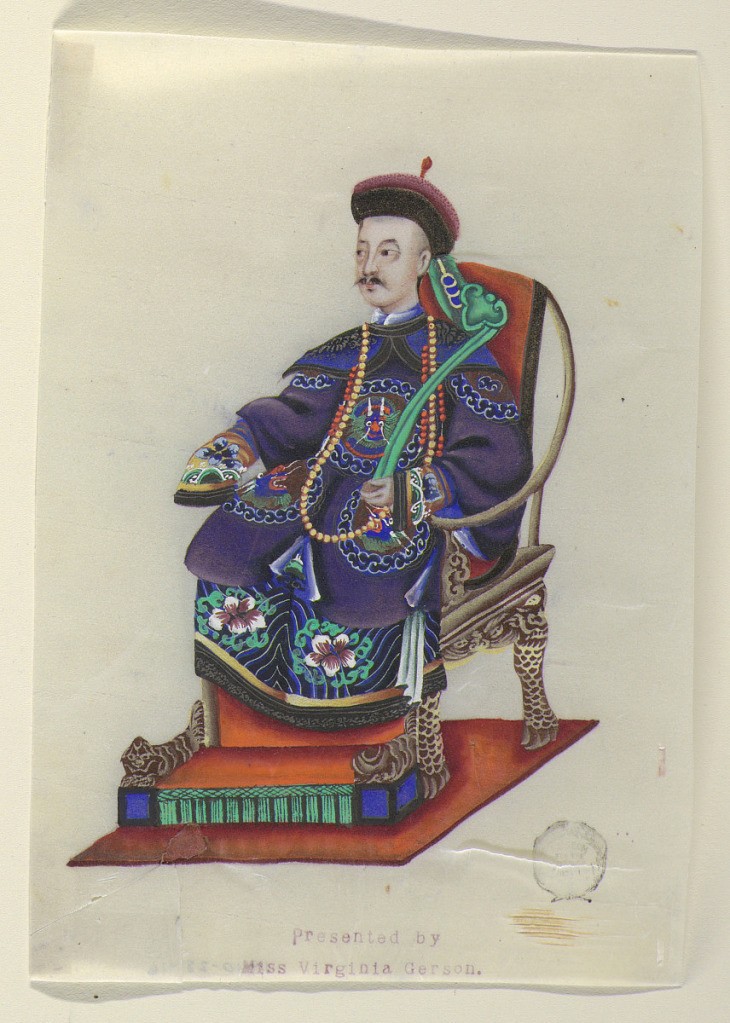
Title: Seated Official
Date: mid-19th century
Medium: Brush and watercolor on rice paper
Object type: Painting
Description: A seated gentleman of elevated station, facing half-left, in an elaborately carved chair, wearing an embroidered robe and carrying a green sceptre.